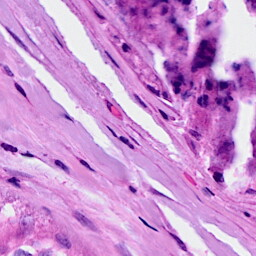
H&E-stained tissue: Breast